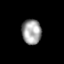
Tissue: lung
Cell type: Endothelial cells
Senescence score: 0.5658
Nuclear area (px): 475
Mean DAPI intensity: 161.472